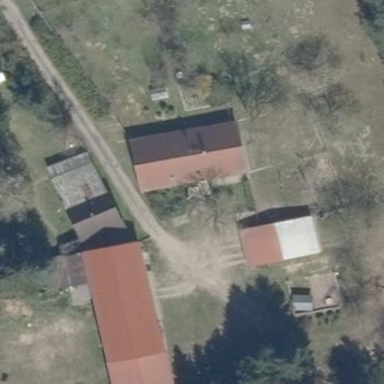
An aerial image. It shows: Farmyard area.